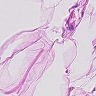
Metastatic tissue present: no